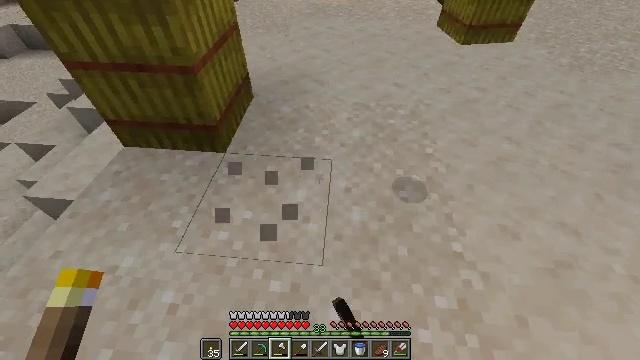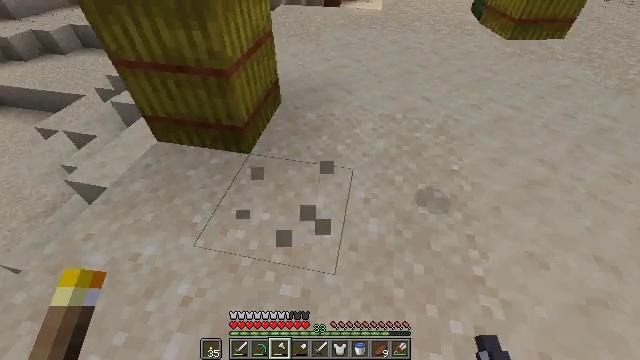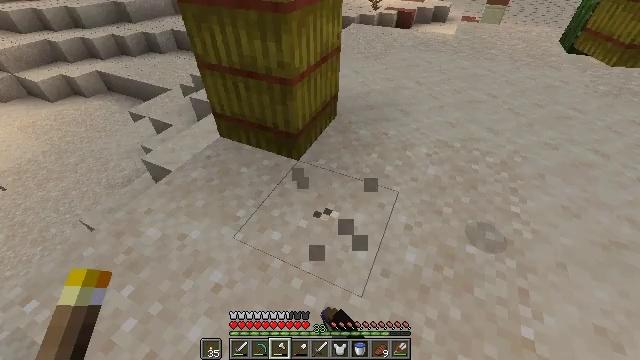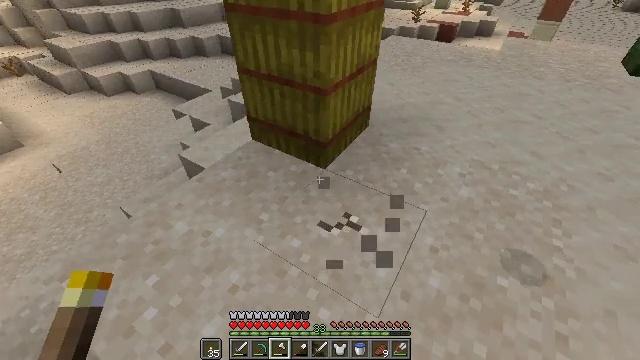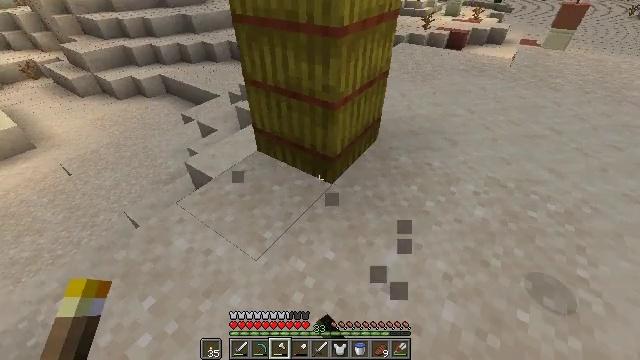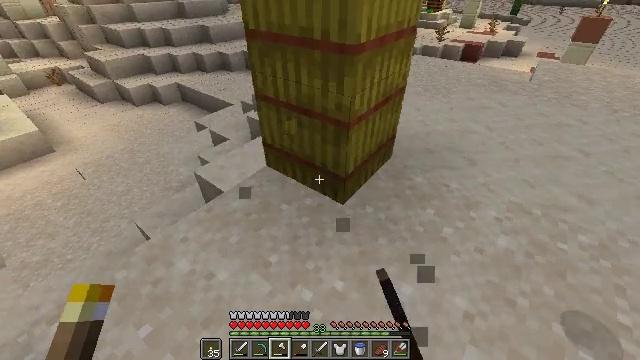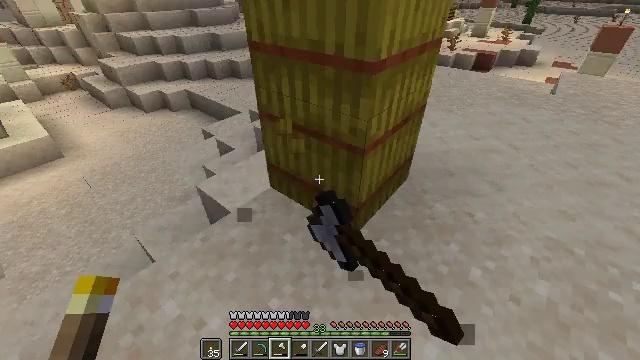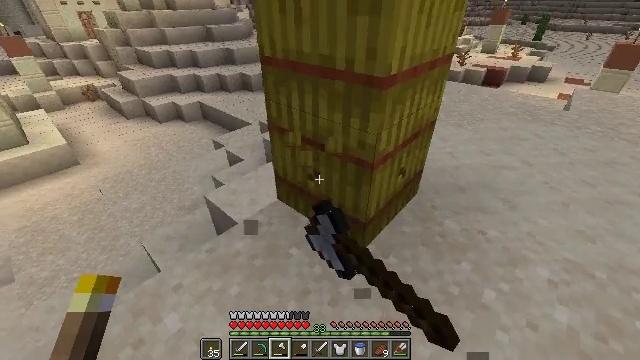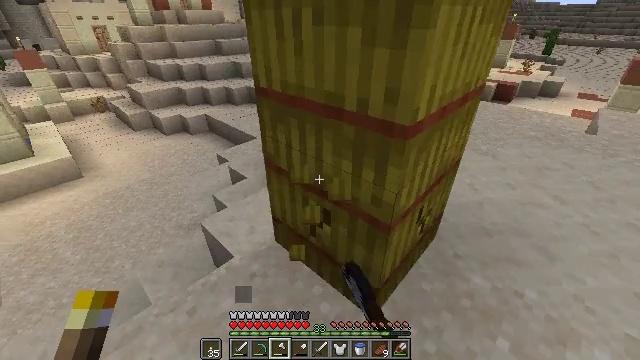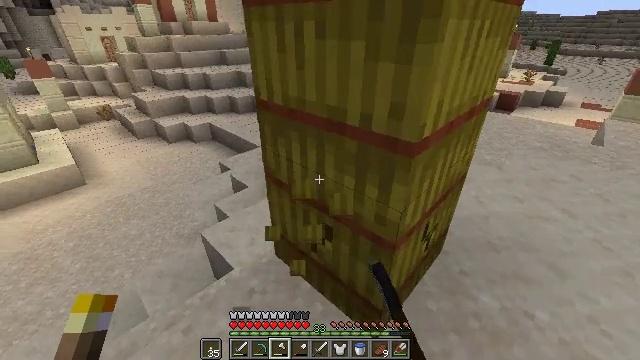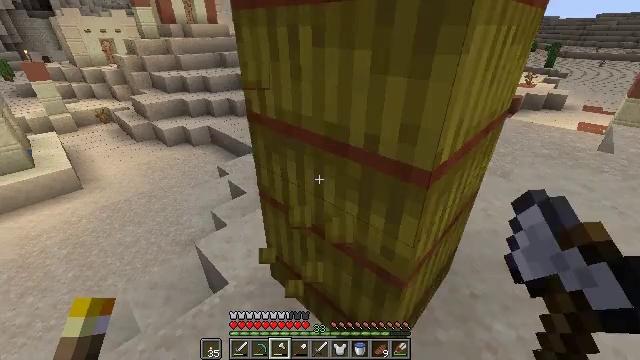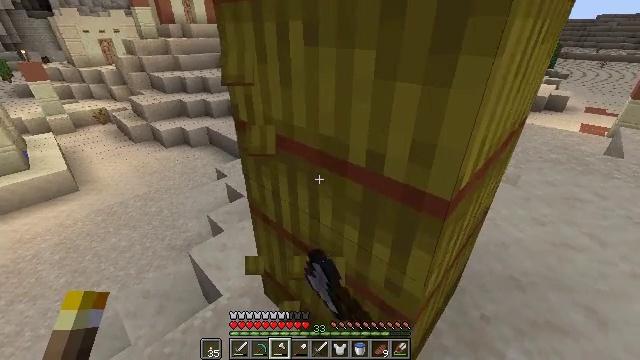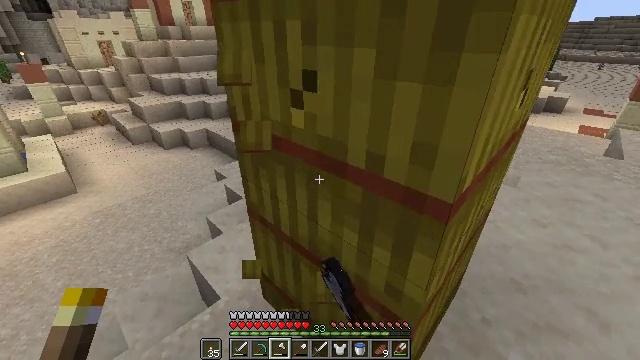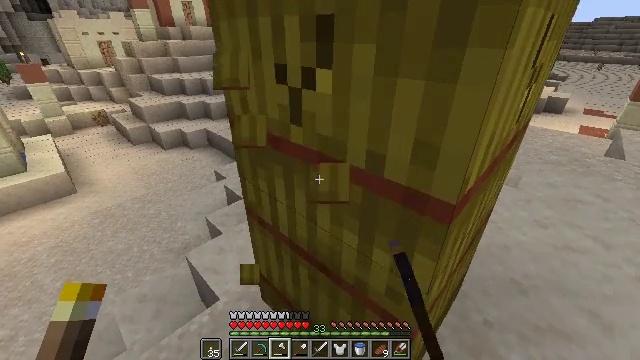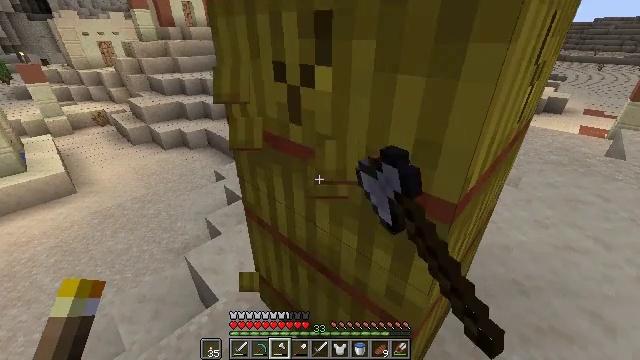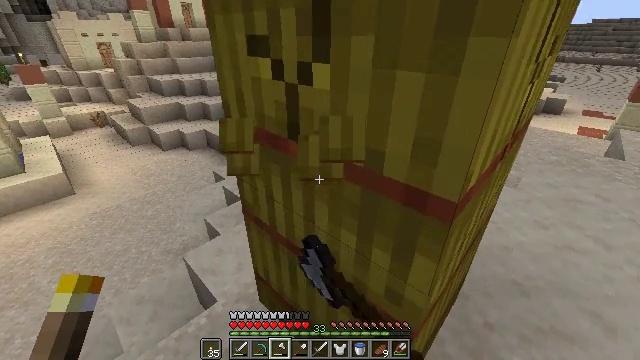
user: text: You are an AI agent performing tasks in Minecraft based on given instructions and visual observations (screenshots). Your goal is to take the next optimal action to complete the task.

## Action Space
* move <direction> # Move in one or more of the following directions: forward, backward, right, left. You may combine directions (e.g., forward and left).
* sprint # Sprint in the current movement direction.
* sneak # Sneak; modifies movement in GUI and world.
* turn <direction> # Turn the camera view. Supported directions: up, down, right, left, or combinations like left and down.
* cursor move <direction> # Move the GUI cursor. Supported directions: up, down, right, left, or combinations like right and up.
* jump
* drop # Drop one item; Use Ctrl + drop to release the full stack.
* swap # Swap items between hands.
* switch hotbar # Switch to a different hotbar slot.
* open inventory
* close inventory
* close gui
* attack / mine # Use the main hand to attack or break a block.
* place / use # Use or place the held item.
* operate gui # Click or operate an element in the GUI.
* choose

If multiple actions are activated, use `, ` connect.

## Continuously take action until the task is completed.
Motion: motion action
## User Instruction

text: Break the hay block to collect it.
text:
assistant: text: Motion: turn left and up, attack / mine
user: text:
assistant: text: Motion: turn left and up, attack / mine
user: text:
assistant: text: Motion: move forward, turn left and up, attack / mine
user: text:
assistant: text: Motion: move forward, turn left and up, attack / mine
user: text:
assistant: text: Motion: move forward, turn left and up, attack / mine
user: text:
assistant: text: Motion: move forward, turn left and up, attack / mine
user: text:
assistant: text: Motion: move forward, turn left and up, attack / mine
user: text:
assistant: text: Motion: move forward, turn left and up, attack / mine
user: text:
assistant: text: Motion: move forward, turn up, attack / mine
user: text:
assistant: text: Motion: attack / mine
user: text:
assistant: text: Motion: attack / mine
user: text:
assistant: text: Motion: attack / mine
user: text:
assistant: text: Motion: attack / mine
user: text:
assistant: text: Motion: attack / mine
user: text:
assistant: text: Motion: attack / mine
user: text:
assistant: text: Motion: attack / mine
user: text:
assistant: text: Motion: attack / mine
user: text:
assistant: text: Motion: attack / mine
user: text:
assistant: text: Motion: attack / mine
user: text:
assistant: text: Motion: attack / mine
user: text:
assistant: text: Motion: attack / mine
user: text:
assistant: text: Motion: attack / mine
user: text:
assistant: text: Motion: attack / mine
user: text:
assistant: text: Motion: attack / mine
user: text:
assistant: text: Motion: attack / mine
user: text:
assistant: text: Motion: turn down, attack / mine
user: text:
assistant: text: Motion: attack / mine
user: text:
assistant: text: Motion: attack / mine
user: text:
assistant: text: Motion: attack / mine
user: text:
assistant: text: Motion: attack / mine